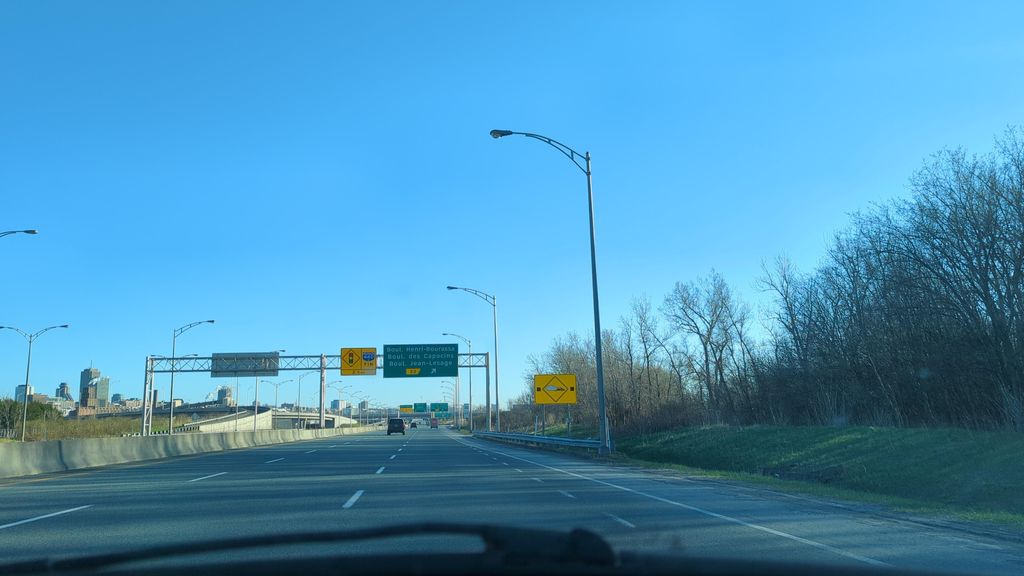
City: quebec_city